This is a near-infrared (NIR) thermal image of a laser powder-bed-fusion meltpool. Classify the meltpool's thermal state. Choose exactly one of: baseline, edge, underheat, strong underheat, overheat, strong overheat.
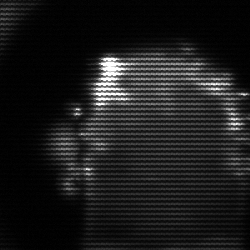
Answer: baseline